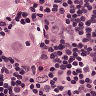
Metastatic tissue present: yes